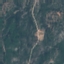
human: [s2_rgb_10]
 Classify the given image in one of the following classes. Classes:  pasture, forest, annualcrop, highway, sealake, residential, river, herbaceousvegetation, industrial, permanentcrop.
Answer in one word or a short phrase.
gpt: HerbaceousVegetation